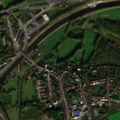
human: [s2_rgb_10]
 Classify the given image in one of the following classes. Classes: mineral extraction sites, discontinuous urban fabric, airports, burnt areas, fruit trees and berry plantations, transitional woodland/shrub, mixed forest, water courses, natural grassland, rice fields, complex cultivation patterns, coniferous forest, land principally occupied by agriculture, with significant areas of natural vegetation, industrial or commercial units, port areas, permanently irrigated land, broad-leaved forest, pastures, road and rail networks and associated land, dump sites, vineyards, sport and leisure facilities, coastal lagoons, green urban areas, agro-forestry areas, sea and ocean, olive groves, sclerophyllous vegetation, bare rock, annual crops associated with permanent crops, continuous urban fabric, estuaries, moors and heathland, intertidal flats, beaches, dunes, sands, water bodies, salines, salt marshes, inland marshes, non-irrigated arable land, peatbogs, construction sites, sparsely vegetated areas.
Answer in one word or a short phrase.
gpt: discontinuous urban fabric, complex cultivation patterns, land principally occupied by agriculture, with significant areas of natural vegetation, moors and heathland, water courses